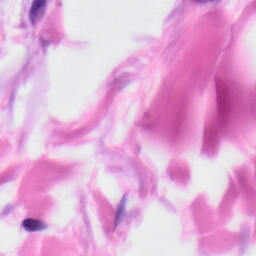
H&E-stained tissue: Skin